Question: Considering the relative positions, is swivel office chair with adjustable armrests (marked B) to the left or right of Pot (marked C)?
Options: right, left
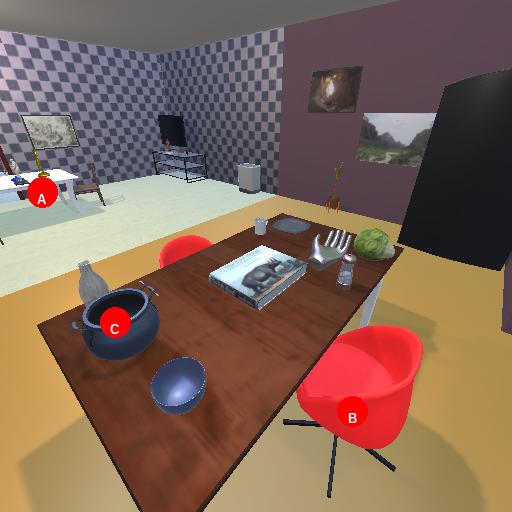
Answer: right